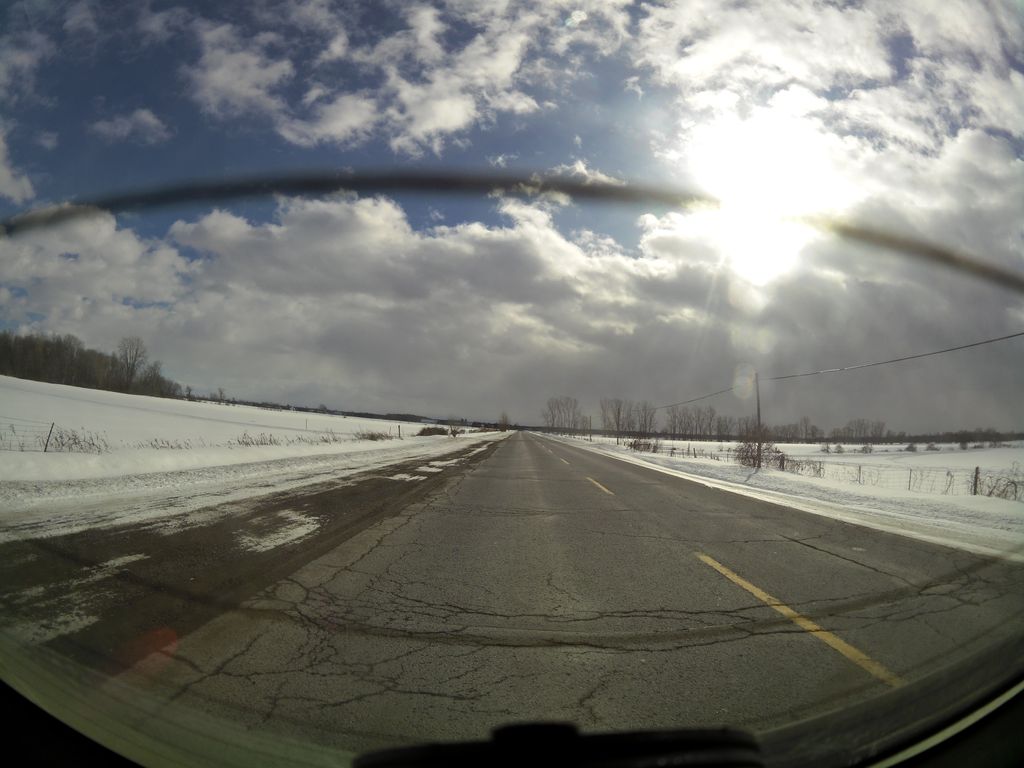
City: ottawa-gatineau